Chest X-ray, AP view. Patient: 21 years old, sex M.
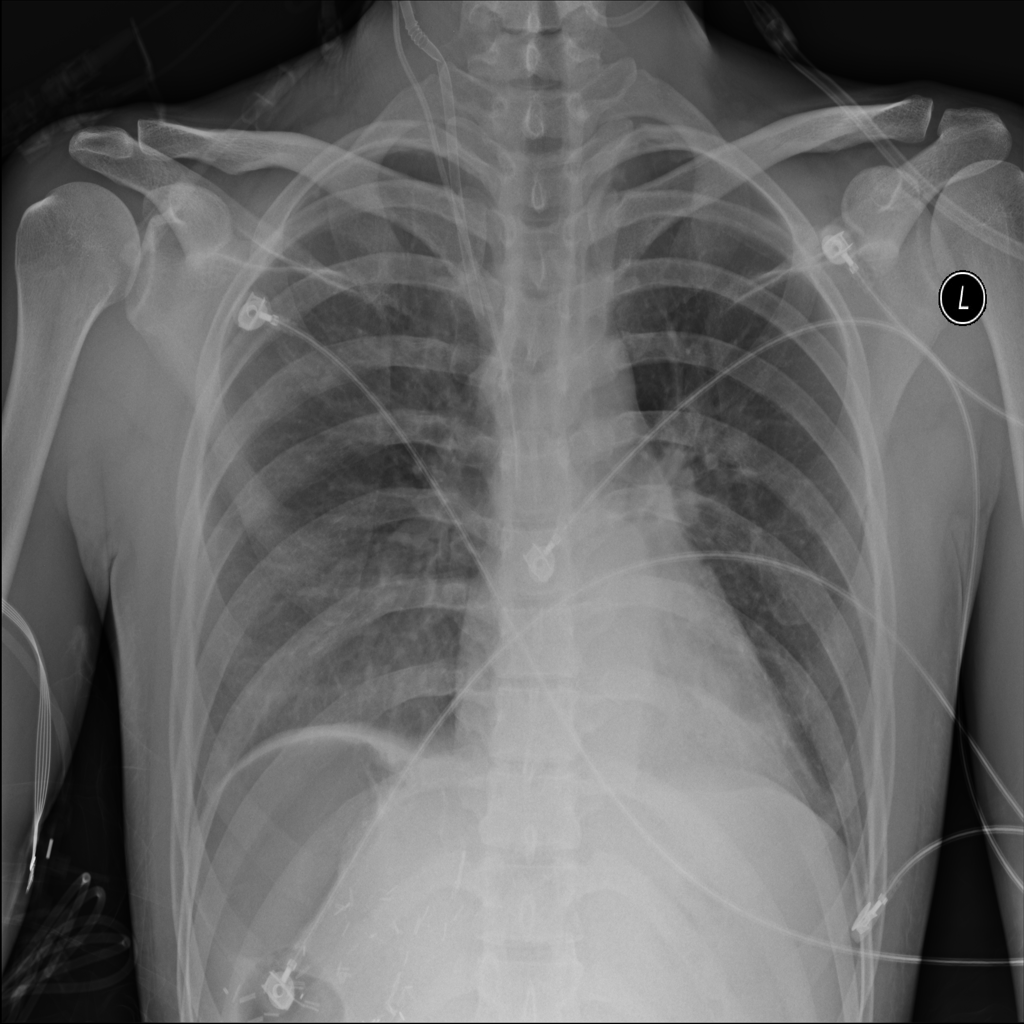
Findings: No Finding